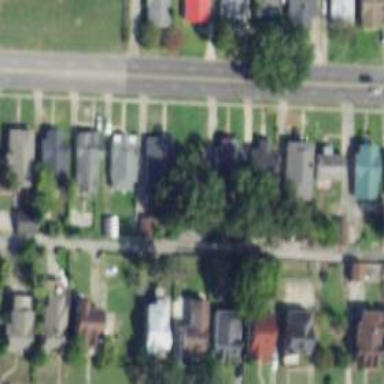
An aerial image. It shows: Alley classified as service road.